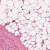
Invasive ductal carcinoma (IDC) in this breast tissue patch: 0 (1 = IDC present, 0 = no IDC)